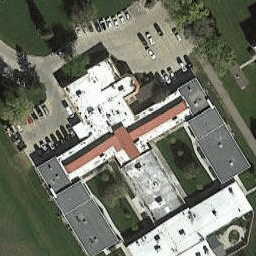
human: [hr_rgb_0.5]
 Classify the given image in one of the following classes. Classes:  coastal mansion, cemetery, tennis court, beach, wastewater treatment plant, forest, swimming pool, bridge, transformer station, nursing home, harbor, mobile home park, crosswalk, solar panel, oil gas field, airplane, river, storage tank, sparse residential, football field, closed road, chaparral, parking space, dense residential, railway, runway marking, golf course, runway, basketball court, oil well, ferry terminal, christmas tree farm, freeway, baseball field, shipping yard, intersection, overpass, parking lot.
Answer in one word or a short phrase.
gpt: nursing home